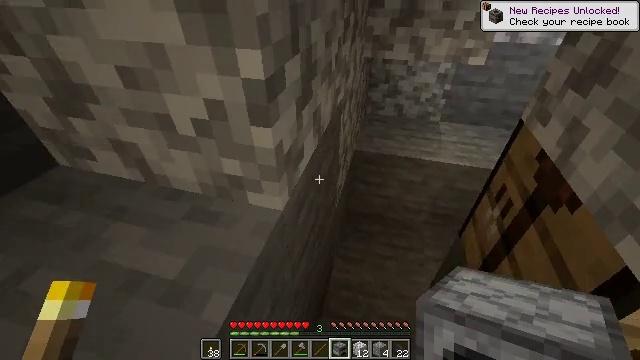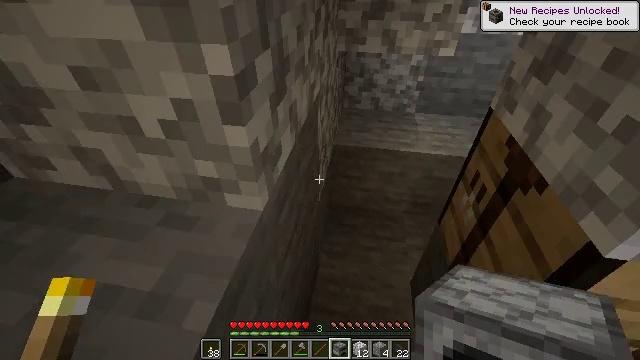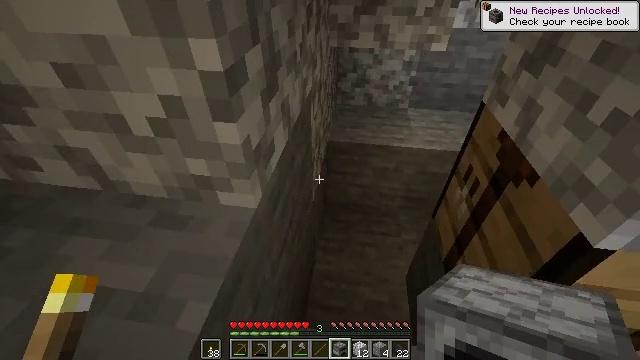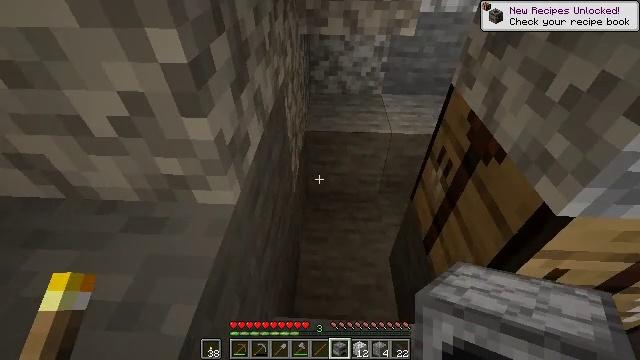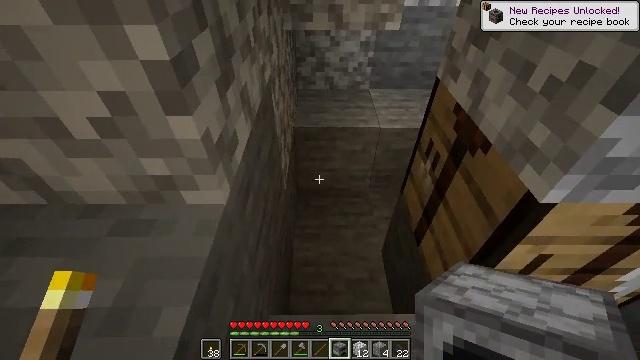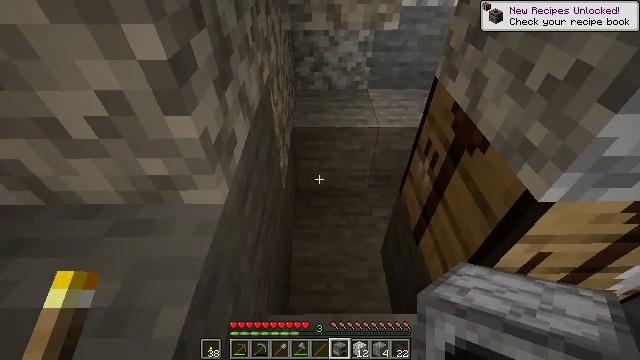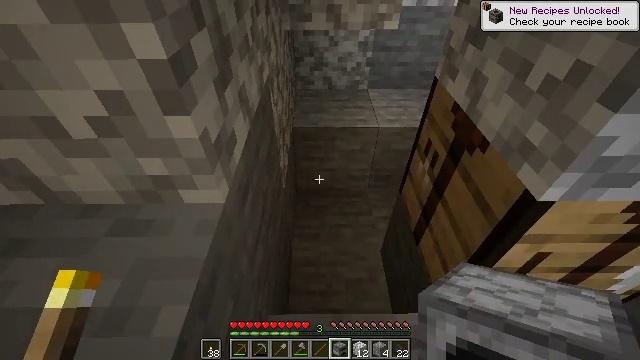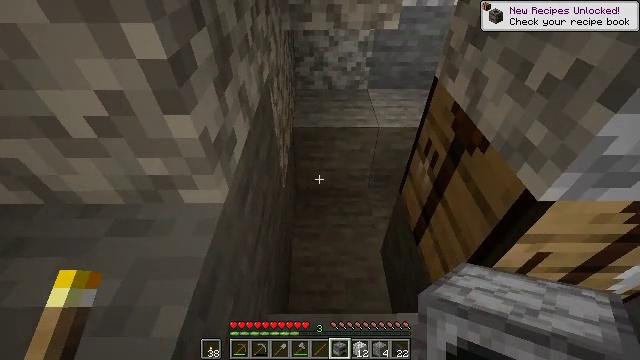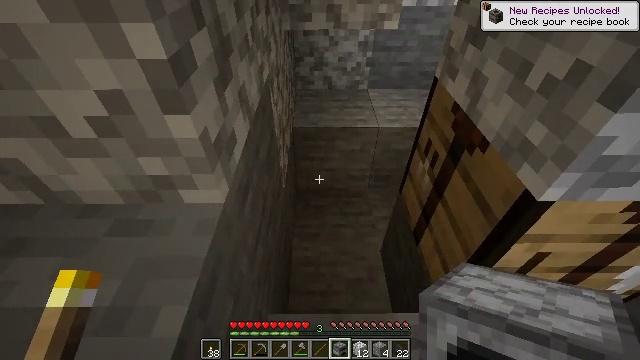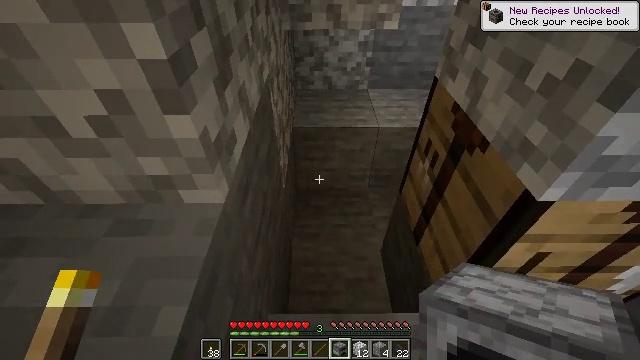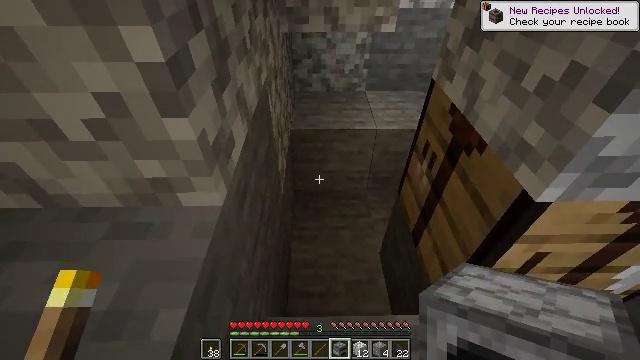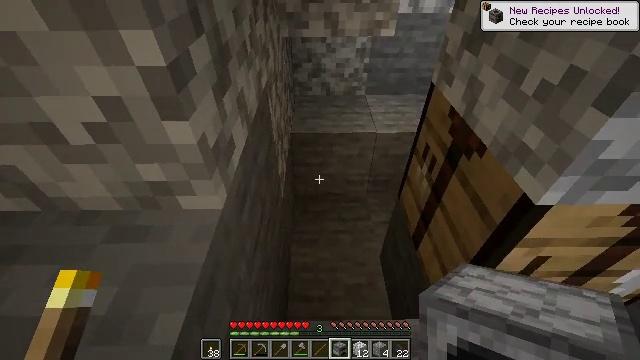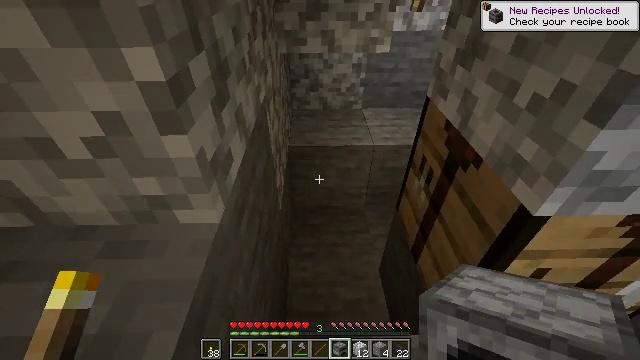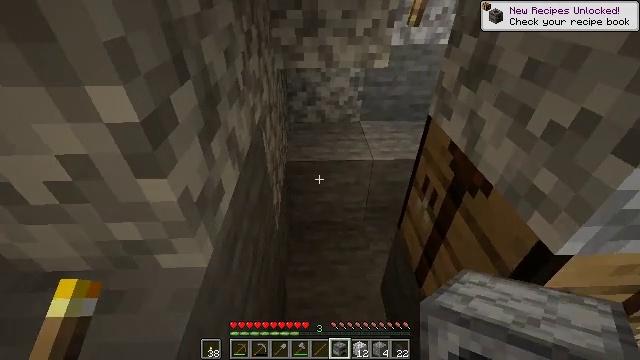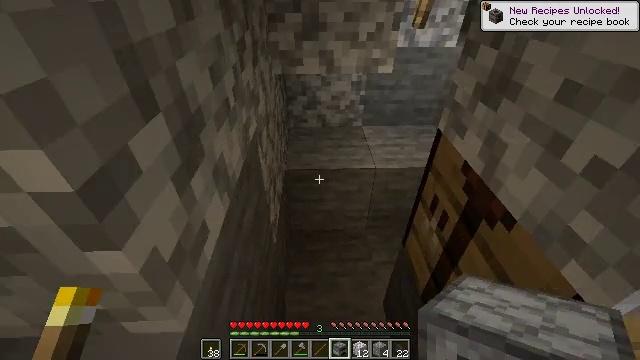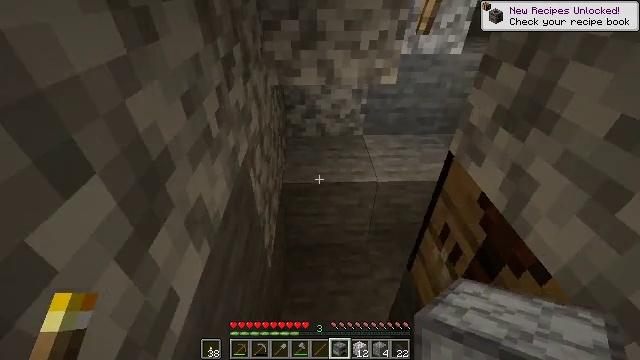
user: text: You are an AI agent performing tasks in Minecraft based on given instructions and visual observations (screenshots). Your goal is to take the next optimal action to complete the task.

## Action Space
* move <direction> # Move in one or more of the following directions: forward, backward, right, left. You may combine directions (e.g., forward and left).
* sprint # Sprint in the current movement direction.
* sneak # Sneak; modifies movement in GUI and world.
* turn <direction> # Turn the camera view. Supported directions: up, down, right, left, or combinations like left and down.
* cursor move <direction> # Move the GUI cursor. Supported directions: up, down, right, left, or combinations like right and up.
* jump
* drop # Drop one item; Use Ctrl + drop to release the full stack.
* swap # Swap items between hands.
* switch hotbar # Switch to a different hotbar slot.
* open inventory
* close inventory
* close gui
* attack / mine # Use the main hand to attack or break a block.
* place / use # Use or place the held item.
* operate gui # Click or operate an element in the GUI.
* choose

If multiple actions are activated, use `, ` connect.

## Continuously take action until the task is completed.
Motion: motion action
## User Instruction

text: Crafting a furnace requires cobblestone and a crafting table.
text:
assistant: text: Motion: turn right
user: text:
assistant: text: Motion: turn right
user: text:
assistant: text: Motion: turn right and down
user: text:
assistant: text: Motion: turn right
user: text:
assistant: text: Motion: no_op
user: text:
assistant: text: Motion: no_op
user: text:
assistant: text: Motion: no_op
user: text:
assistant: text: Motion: no_op
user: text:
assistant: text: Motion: no_op
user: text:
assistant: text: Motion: no_op
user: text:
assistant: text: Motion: no_op
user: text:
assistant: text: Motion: move forward, turn up
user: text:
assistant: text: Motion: move forward, turn up
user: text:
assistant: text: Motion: move forward
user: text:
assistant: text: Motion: move forward
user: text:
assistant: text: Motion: move forward
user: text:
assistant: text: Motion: no_op
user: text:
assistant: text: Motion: turn up
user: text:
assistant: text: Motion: no_op
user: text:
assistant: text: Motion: no_op
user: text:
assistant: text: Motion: no_op
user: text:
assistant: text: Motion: no_op
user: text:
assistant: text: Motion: no_op
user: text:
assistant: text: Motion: no_op
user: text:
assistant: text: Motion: no_op
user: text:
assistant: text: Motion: turn up
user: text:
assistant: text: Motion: turn up
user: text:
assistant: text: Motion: turn up
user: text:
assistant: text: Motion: turn up
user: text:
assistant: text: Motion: turn up